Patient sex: M
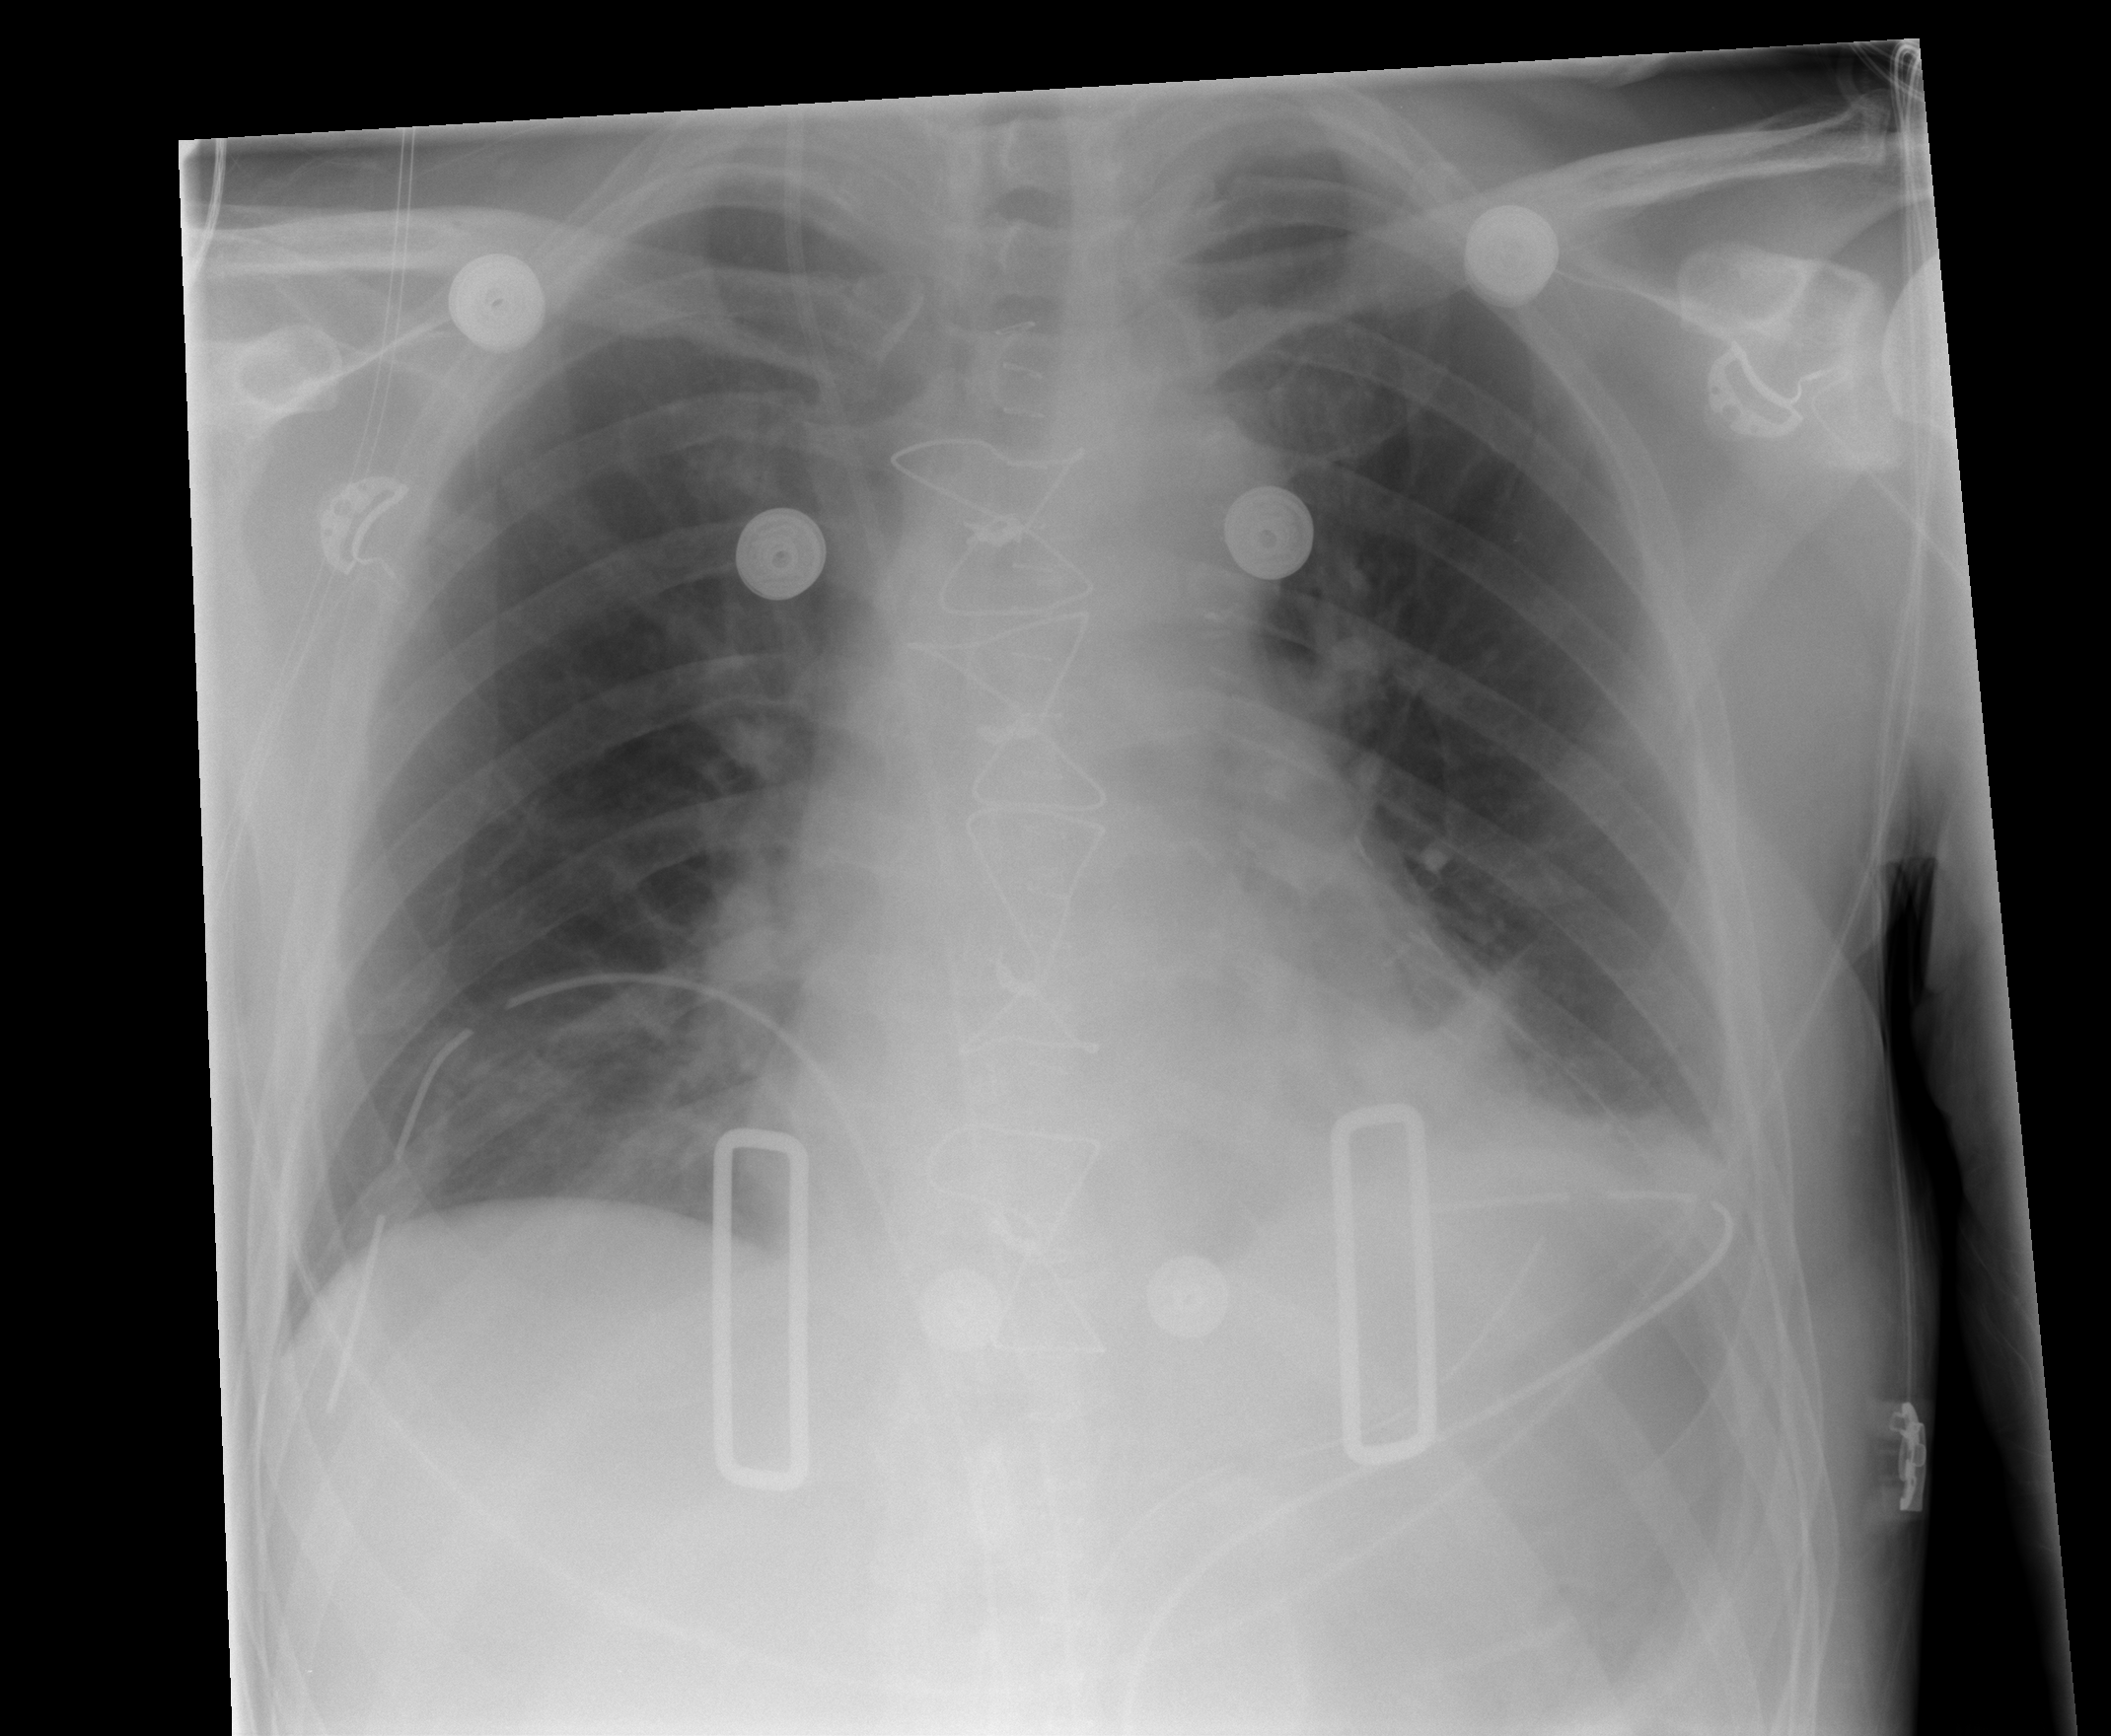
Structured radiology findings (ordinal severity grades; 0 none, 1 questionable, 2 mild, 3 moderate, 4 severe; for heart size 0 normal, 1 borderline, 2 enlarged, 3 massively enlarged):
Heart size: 0
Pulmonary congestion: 0
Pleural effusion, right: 0
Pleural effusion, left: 2
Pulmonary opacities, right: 0
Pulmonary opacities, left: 0
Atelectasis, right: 0
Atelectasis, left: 2